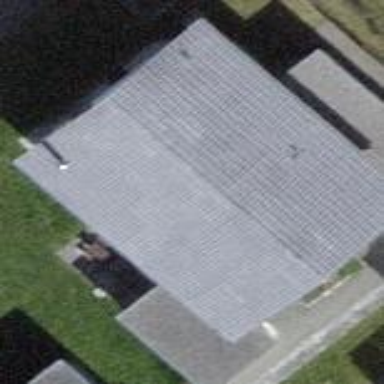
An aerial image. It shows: Building with tile roof.